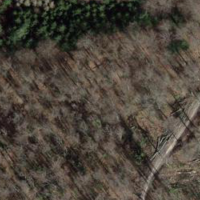
EUNIS habitat code: 41
Species observed at this site:
Cardamine heptaphylla